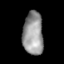
Tissue: skin
Cell type: Epithelial cells
Senescence score: 0.7371
Nuclear area (px): 854
Mean DAPI intensity: 151.553